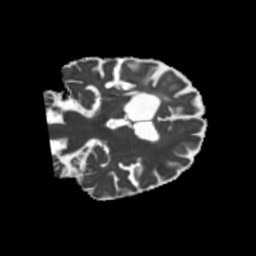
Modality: MD
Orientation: coronal
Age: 70
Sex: male
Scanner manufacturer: siemens
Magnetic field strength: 3 T
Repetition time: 5.25 s
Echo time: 0.08 s